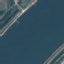
Label: River